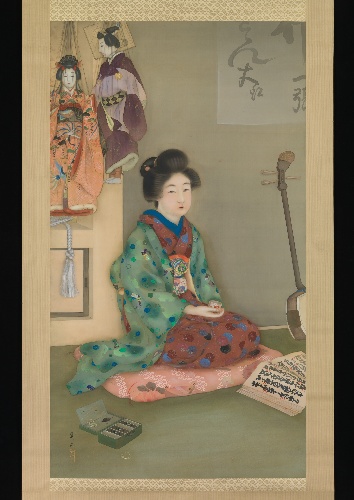
Title: 娘義太夫|Female Chanter for Jōruri Puppet Theater
Artist: Arai Kōu
Artist bio: Japanese, active early 20th century
Date: ca. 1920
Object type: Hanging scroll
Classification: Paintings
Medium: Hanging scroll; ink, color, and gold on silk
Culture: Japan
Period: Taishō period (1912–26)
Dimensions: Image: 75 1/2 × 42 1/2 in. (191.8 × 108 cm)
Overall with mounting: 116 1/4 × 51 5/8 in. (295.3 × 131.1 cm)
Overall with knobs: 116 1/4 × 55 5/8 in. (295.3 × 141.3 cm)
Department: Asian Art
Credit line: Purchase, Friends of Asian Art Gifts, 2013
Accession year: 2013
Repository: Metropolitan Museum of Art, New York, NY
Tags: Musical Instruments|Women|Puppets